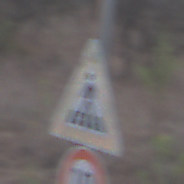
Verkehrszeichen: FussgaengerueberwegRechts
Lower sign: Geschwindigkeit10
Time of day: SunriseSunset
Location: Outdoor (Nature)
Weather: Clear
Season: NotSpecified
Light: Natural